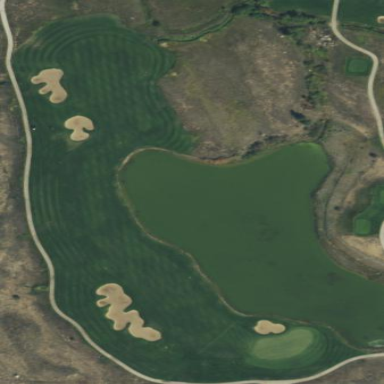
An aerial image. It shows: Area of rough grass used for golf.